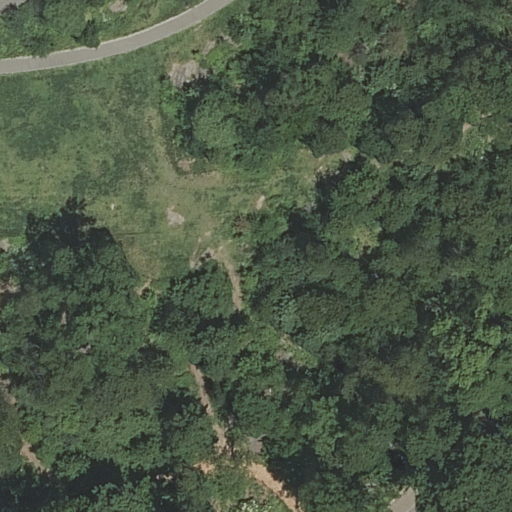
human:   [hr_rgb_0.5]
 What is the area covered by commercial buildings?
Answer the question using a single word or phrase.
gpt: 0m2

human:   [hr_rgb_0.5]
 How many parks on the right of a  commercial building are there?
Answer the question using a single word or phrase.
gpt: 0

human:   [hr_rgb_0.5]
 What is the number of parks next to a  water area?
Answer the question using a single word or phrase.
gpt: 0

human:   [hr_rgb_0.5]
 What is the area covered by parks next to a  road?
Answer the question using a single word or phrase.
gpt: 10633m2

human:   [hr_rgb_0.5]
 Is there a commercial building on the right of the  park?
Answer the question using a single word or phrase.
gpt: no

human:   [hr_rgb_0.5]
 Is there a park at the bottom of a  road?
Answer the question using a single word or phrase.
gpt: no

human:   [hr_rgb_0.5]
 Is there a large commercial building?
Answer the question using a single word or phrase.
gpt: no

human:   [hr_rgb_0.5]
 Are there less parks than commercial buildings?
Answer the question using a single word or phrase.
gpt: no

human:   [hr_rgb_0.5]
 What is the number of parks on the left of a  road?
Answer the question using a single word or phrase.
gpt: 0

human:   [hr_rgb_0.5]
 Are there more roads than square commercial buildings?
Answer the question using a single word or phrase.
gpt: yes

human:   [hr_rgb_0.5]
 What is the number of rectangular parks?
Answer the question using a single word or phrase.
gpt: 1

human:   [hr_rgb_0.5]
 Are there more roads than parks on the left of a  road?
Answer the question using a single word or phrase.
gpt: yes

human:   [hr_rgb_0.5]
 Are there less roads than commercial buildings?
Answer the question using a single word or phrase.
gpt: no

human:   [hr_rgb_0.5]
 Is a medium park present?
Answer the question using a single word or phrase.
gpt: no

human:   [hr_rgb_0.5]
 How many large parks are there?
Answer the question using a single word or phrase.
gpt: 1

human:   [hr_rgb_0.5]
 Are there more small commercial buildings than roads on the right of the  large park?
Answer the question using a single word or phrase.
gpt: no

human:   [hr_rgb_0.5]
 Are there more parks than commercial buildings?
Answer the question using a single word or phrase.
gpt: yes

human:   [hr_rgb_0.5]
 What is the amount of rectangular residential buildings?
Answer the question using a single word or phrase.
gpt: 0

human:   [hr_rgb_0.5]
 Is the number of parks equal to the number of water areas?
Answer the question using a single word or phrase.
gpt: no

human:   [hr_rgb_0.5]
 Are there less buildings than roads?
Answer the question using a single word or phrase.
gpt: yes

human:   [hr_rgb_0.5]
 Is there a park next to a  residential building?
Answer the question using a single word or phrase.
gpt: no

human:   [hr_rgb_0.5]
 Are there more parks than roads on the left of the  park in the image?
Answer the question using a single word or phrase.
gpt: no

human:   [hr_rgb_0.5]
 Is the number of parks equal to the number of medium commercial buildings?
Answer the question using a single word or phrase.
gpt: no

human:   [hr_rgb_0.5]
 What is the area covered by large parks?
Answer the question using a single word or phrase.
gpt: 10633m2

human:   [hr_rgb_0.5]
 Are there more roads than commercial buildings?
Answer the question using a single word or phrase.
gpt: yes

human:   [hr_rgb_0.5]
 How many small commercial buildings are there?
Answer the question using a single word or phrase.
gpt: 0

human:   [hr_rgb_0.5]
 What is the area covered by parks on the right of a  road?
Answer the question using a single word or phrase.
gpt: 10633m2

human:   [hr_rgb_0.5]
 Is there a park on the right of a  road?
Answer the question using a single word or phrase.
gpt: yes

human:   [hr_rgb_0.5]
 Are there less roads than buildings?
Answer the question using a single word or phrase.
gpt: no

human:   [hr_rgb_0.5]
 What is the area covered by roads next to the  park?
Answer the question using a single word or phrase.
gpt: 0m2

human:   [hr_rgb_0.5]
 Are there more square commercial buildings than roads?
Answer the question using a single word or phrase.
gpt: no

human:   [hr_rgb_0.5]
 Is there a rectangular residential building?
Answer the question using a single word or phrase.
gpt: no

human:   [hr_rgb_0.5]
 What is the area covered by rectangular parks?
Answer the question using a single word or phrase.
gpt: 10633m2

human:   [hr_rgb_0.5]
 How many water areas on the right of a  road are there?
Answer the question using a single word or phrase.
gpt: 0

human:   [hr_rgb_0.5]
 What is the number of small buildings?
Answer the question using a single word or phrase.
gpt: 0

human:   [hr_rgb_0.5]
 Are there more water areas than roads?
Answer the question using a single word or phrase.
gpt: no